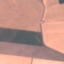
Land use / land cover class: AnnualCrop